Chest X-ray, AP view. Patient: 58 years old, sex M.
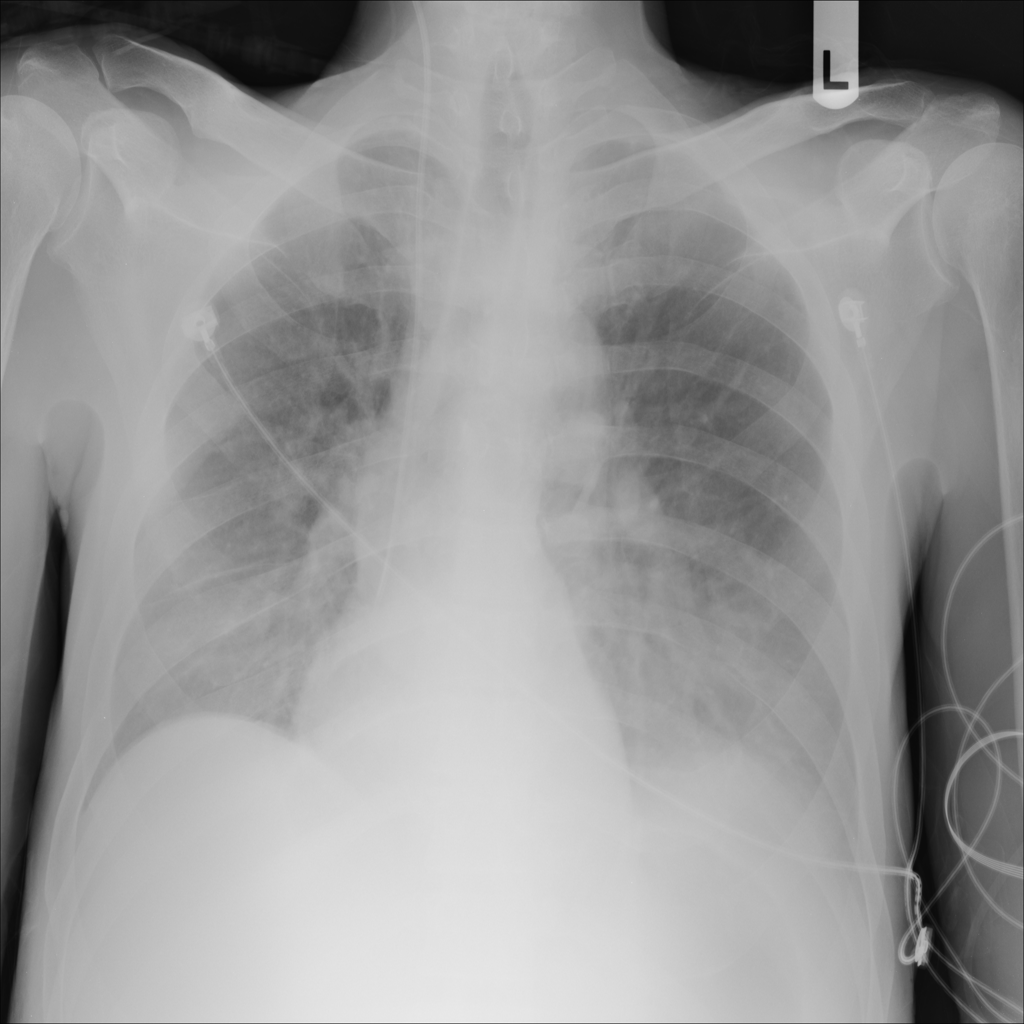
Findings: No Finding